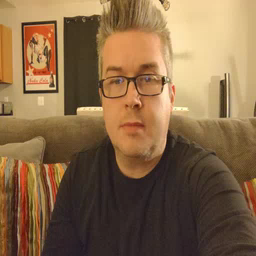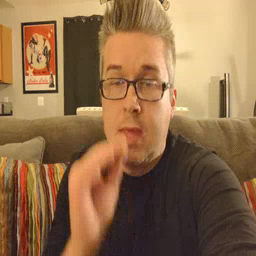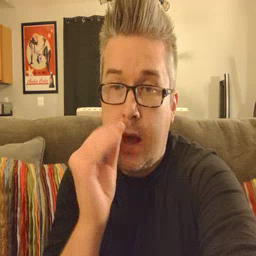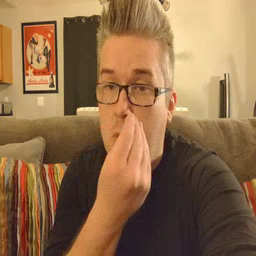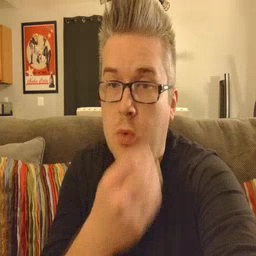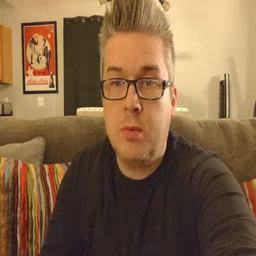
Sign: flower